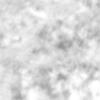
Label: no_change